Question: When drawing from 'currentPoint.x' and 'currentPoint.y' to 'lastPoint.x' and 'lastPoint.y'
in diagonally right upside or right downwards it's giving me gaps (spaces) in the drawn line as shown in below image.

'''
-(void)brushType{
UIGraphicsBeginImageContext(drawImage.frame.size);
CGContextRef Mycontext = UIGraphicsGetCurrentContext();
int x, cx, deltax, xstep,y, cy, deltay, ystep,error, st, dupe;
int x0, y0, x1, y1;
x0 = currentPoint.x;
y0 = currentPoint.y;
x1 = lastPoint.x;
y1 = lastPoint.y;
// find largest delta for pixel steps
st =(abs(y1 - y0) > abs(x1 - x0));
// if deltay > deltax then swap x,y
if (st) {
(x0 ^= y0);
(y0 ^= x0);
(x0 ^= y0); //swap(x0, y0);
(x1 ^= y1);
(y1 ^= x1);
(x1 ^= y1); // swap(x1, y1);
}
deltax = abs(x1 - x0);
deltay = abs(y1 - y0);
error = (deltax / 4);
y = y0;
if (x0 > x1) {
xstep = -1;
}
else {
xstep = 1;
}
if (y0 > y1) {
ystep = -1;
}
else {
ystep = 1;
}
for ((x = x0); (x != (x1 + xstep)); (x += xstep))
{
(cx = x);
(cy = y); // copy of x, copy of y
// if x,y swapped above, swap them back now
if (st) {
(cx ^= cy);
(cy ^= cx);
(cx ^= cy);
}
(dupe = 0); // initialize no dupe
if(!dupe) {
CGContextSetRGBStrokeColor(Mycontext, 0.0, 0.0, 0.0, 1.00f);
CGContextMoveToPoint(Mycontext, cx+brushSize*4,cy-brushSize/2);
CGContextAddLineToPoint(Mycontext, cx-brushSize/2, cy+brushSize*4);
}
(error -= deltay); // converge toward end of line
if (error < 0) { // not done yet
(y += ystep);
(error += deltax);}
}
CGContextStrokePath(Mycontext);
[drawImage.image drawInRect:CGRectMake(0, 0, drawImage.frame.size.width, drawImage.frame.size.height)];
drawImage.image = UIGraphicsGetImageFromCurrentImageContext();
UIGraphicsEndImageContext();
lastPoint = currentPoint;
}
- (void)touchesMoved:(NSSet *)touches withEvent:(UIEvent *)event {
brushSize = 4;
mouseSwiped = YES;
UITouch *touch = [touches anyObject];
currentPoint = [touch locationInView:drawImage];
currentPoint.y -= 20;
[self brushType];
}
'''
If anyone has an idea please helpe me to fix this issue!
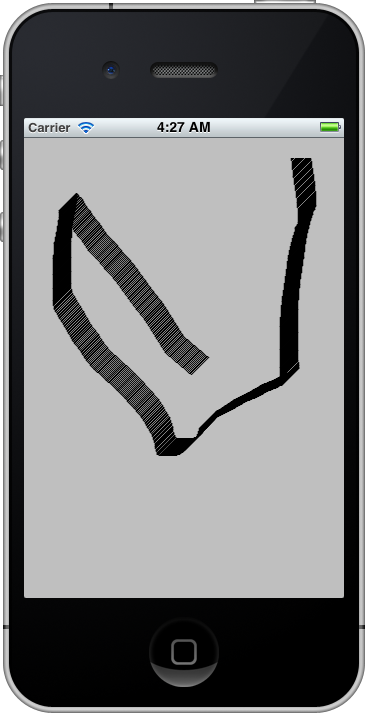
Answer: I see a bunch of problems with your function, most of which are poor style. You are using XOR-swap, which makes the code hard to read. You declare all of your variables at the top of the method, making it harder to understand the lifetime of each variable. You put unnecessary parentheses all over the place, making the code harder to read. You call 'CGContextSetRGBStrokeColor' repeatedly in your loop, but you only need to set the stroke color once. So first let's rewrite your method to fix those problems:
'''
static inline void swap(int *a, int *b) {
int t = *a;
*a = *b;
*b = t;
}
-(void)brushType {
int x0 = currentPoint.x;
int y0 = currentPoint.y;
int x1 = lastPoint.x;
int y1 = lastPoint.y;
int deltax = abs(x1 - x0);
int deltay = abs(y1 - y0);
int needSwap = deltay > deltax;
if (needSwap) {
swap(&x0, &y0);
swap(&x1, &y1);
swap(&deltax, &deltay);
}
int error = deltax / 4;
int y = y0;
int xstep = x0 > x1 ? -1 : 1;
int ystep = y0 > y1 ? -1 : 1;
CGSize size = self.drawImage.bounds.size;
UIGraphicsBeginImageContext(size); {
CGContextRef gc = UIGraphicsGetCurrentContext();
for (int x = x0; x != x1 + xstep; x += xstep)
{
int cx = x;
int cy = y;
if (needSwap)
swap(&cx, &cy);
CGContextMoveToPoint(gc, cx + brushSize*4, cy - brushSize/2);
CGContextAddLineToPoint(gc, cx - brushSize/2, cy + brushSize*4);
error -= deltay; // converge toward end of line
if (error < 0) { // not done yet
y += ystep;
error += deltax;
}
}
[UIColor.blackColor setStroke];
CGContextStrokePath(gc);
[self.drawImage.image drawInRect:CGRectMake(0, 0, size.width, size.height)];
self.drawImage.image = UIGraphicsGetImageFromCurrentImageContext();
} UIGraphicsEndImageContext();
lastPoint = currentPoint;
}
'''
So now it's easier to understand that you're stepping along the straight line from 'lastPoint' to 'currentPoint'. If that line is primarily horizontal, you increment x by 1 (or -1) at each step, and increment y as necessary to stay close to the true straight line. If the line is primarily vertical, you swap x and y.
Here's the problem. Suppose the straight line is at a 45 degree angle. You're going to increment x by 1 and y by 1 at every step. Pythagoras tells us that you're moving a distance of sqrt(2) 1.4142 points per step. Since your "brush" is stroked with the default stroke width of 1 point, there's a gap between adjacent stamps of the brush.
The correct way to fix this is to stop using 'int's and error correction terms to compute the points along the line. Core Graphics and UIKit use 'CGFloat's anyway, so by using 'int's you're not only getting less accurate results, you're triggering extra conversions from 'CGFloat' to 'int' and back.
What you need to do is store x and y as 'CGFloat', and increment them both at each step so that the distance between brush stamps is 1.
'''
-(void)brushType {
CGFloat dx = currentPoint.x - lastPoint.x;
CGFloat dy = currentPoint.y - lastPoint.y;
CGFloat length = hypotf(dx, dy);
dx /= length;
dy /= length;
CGSize size = self.drawImage.bounds.size;
// Bonus! This works correctly on Retina devices!
UIGraphicsBeginImageContextWithOptions(size, NO, self.drawImage.window.screen.scale); {
CGContextRef gc = UIGraphicsGetCurrentContext();
for (CGFloat i = 0; i < length; ++i) {
CGFloat x = lastPoint.x + i * dx;
CGFloat y = lastPoint.y + i * dy;
CGContextMoveToPoint(gc, x + brushSize * 4, y - brushSize / 2);
CGContextAddLineToPoint(gc, x - brushSize / 2, y + brushSize * 4);
}
[UIColor.blackColor setStroke];
CGContextSetLineWidth(gc, 1.01);
CGContextStrokePath(gc);
[self.drawImage.image drawAtPoint:CGPointZero];
self.drawImage.image = UIGraphicsGetImageFromCurrentImageContext();
} UIGraphicsEndImageContext();
lastPoint = currentPoint;
}
'''
If you use this version of the method, you'll find that it looks much better, but still not quite perfect:

The problem, I believe, is that diagonal strokes are drawn using anti-aliasing, and anti-aliasing is an . If you drawn two width-1 lines 1 point apart, the partial colorings that each line contributes to the common pixels don't add up perfectly.
An easy, cheesy way to fix it is to make your stroke width a little wider. Just add this before 'CGContextStrokePath':
'''
CGContextSetLineWidth(gc, 1.1);
'''
Result: